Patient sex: M
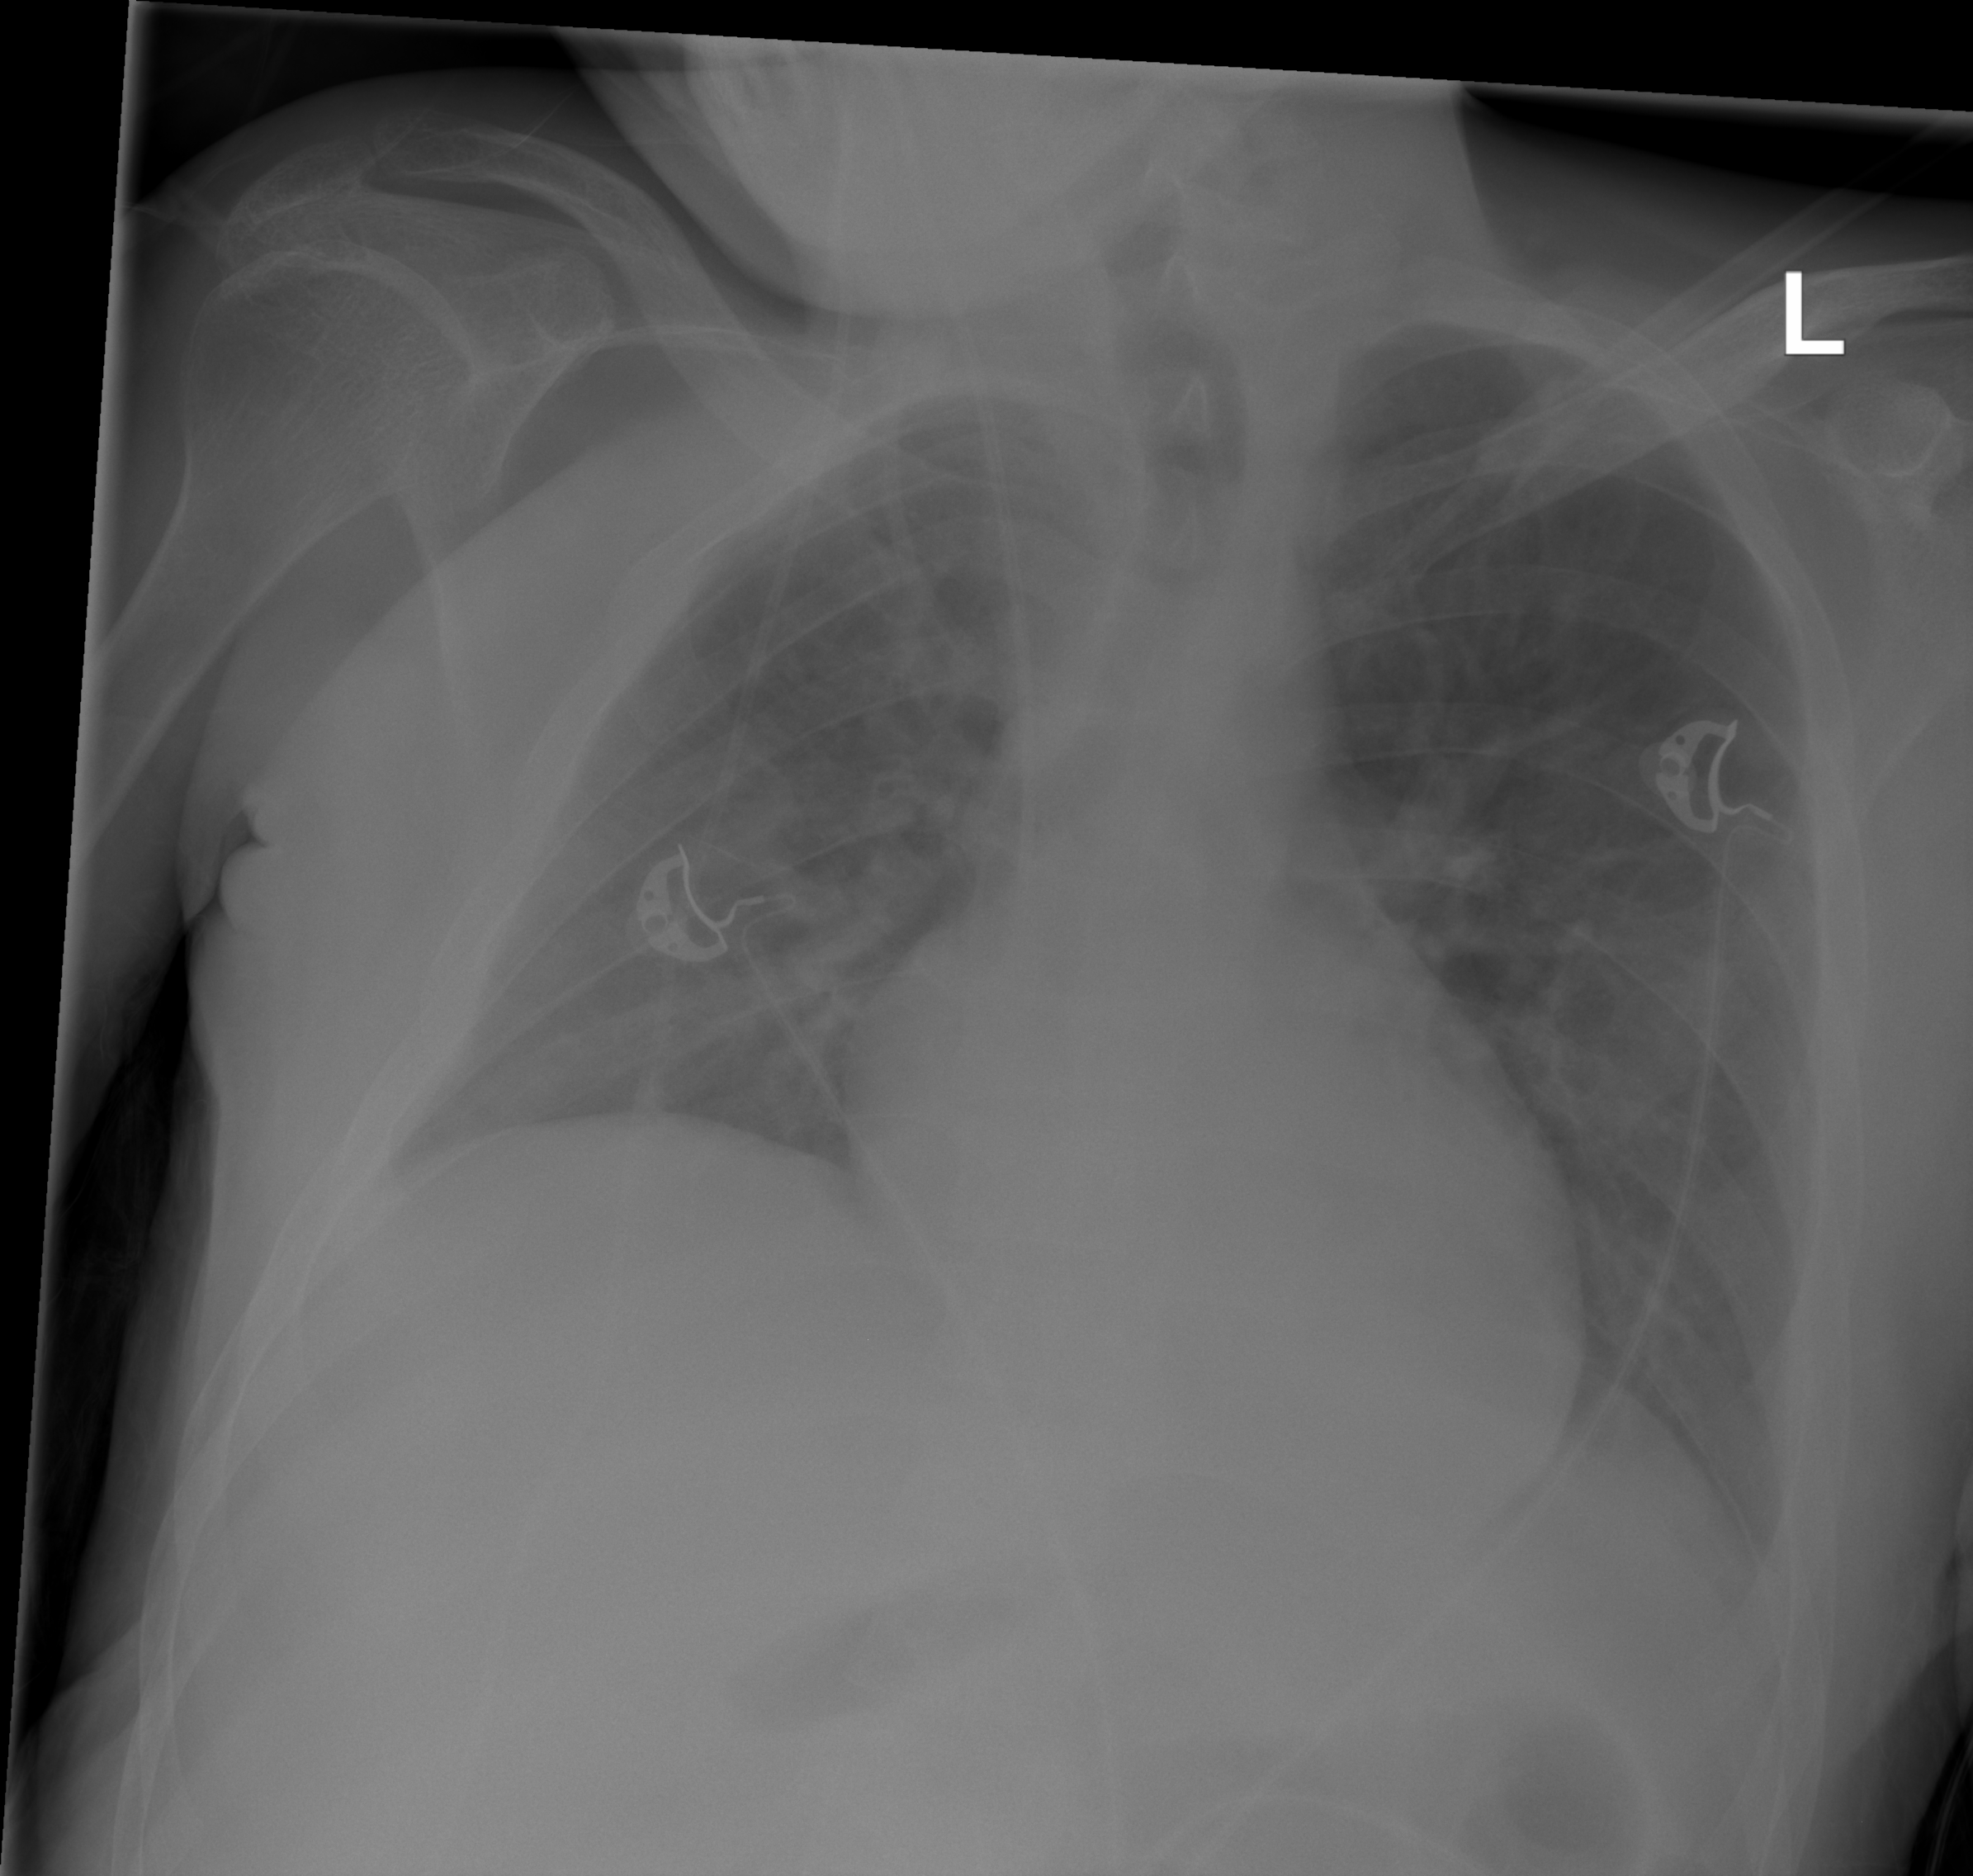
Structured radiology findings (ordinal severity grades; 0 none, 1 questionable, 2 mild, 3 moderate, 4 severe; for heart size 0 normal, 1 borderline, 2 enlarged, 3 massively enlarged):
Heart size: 0
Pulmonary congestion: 2
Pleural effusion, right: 0
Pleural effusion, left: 0
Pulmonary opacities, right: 2
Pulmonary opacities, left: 0
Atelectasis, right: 2
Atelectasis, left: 0